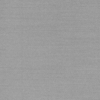
Label: dusty